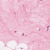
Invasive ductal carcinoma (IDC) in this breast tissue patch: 0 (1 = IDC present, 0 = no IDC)